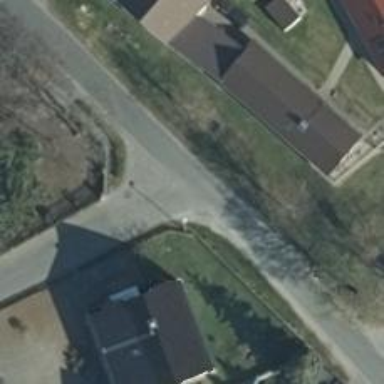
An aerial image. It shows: Residential road with asphalt surface and sidewalk on the left side.